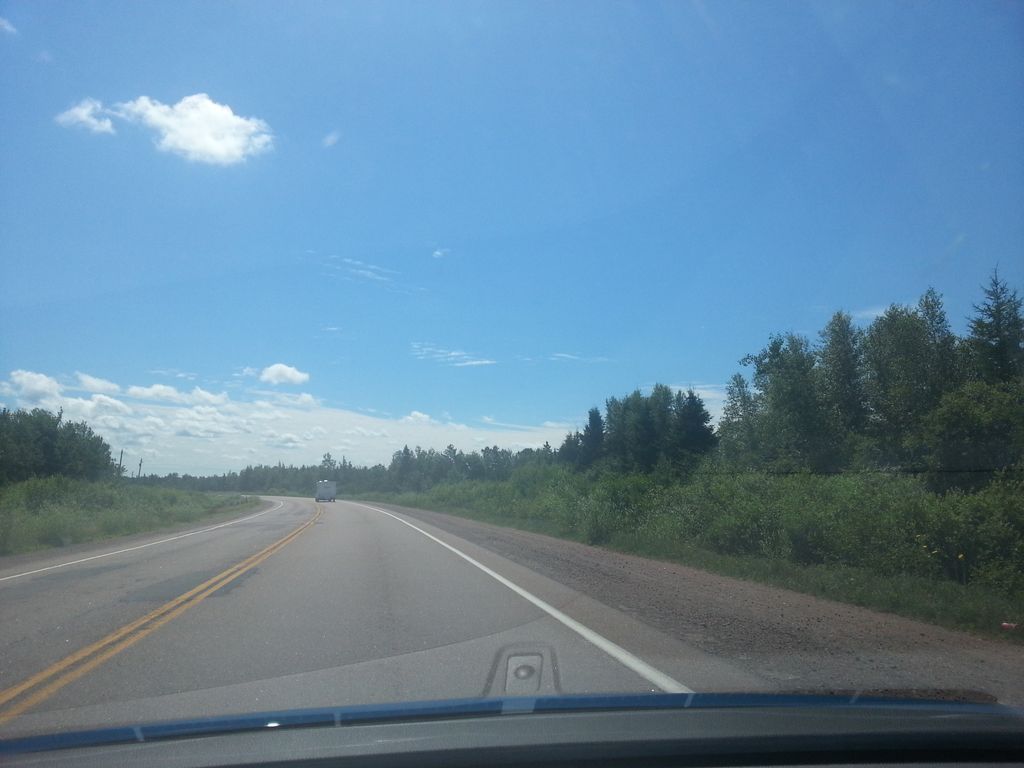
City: charlottetown